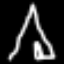
Label: The Eiffel Tower